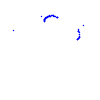
Particle: proton